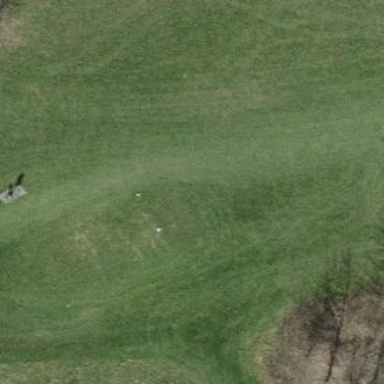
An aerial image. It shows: Golf tee area covered with grass.